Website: crate-barrel
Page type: customer-info-address
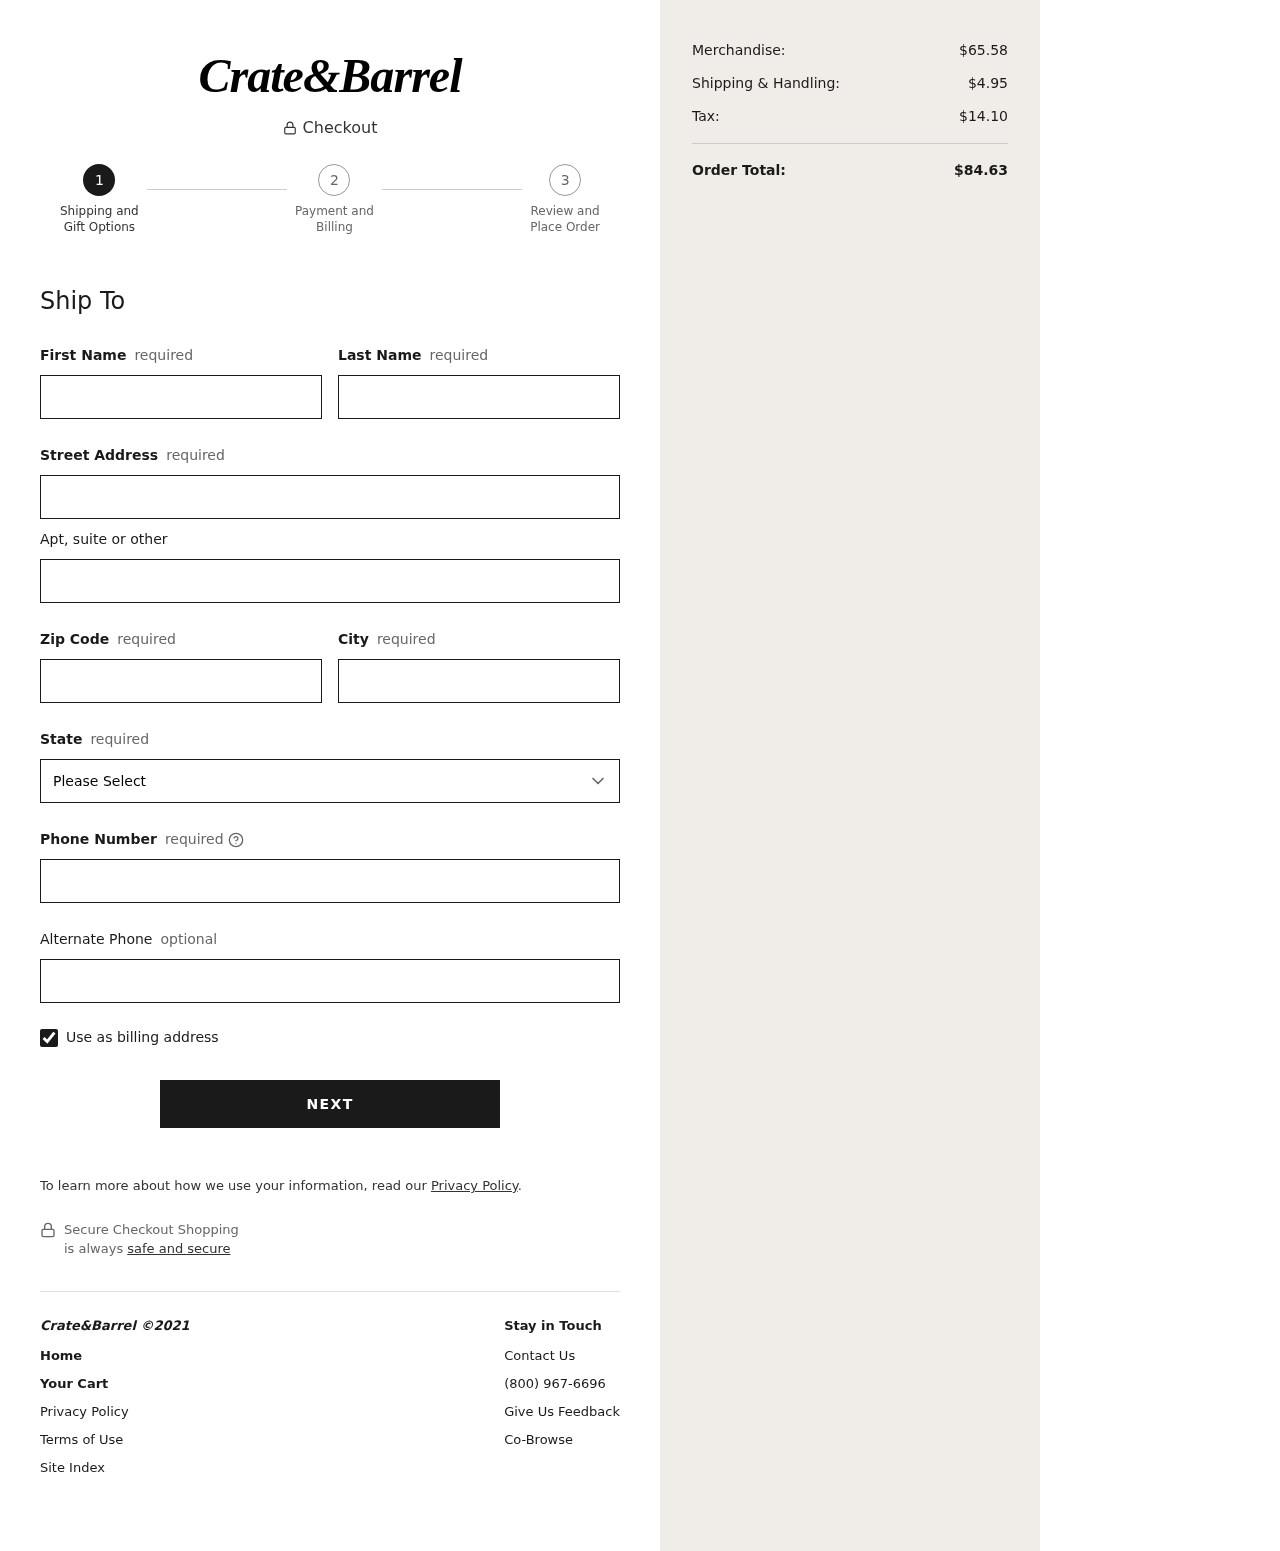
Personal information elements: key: PII_STATE
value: Ohio
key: PII_FIRSTNAME
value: Tammy
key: PII_LASTNAME
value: Fernandez
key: PII_STREET
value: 883 April Ways
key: PII_POSTCODE
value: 92929
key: PII_CITY
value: Derrickland
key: PII_PHONE
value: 5128456597
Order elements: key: ORDER_SUBTOTAL
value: $65.58
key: ORDER_SHIPPING_COST
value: $4.95
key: ORDER_TAX
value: $14.10
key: ORDER_TOTAL
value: $84.63